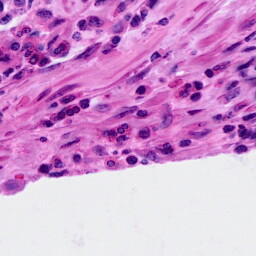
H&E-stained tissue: Cervix